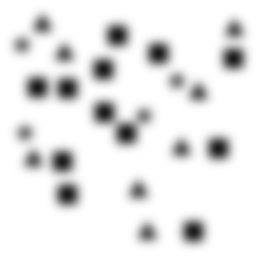
Squares: 12
Triangles: 8
Stars: 4
Total shapes: 24